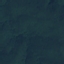
Land use / land cover class: Forest